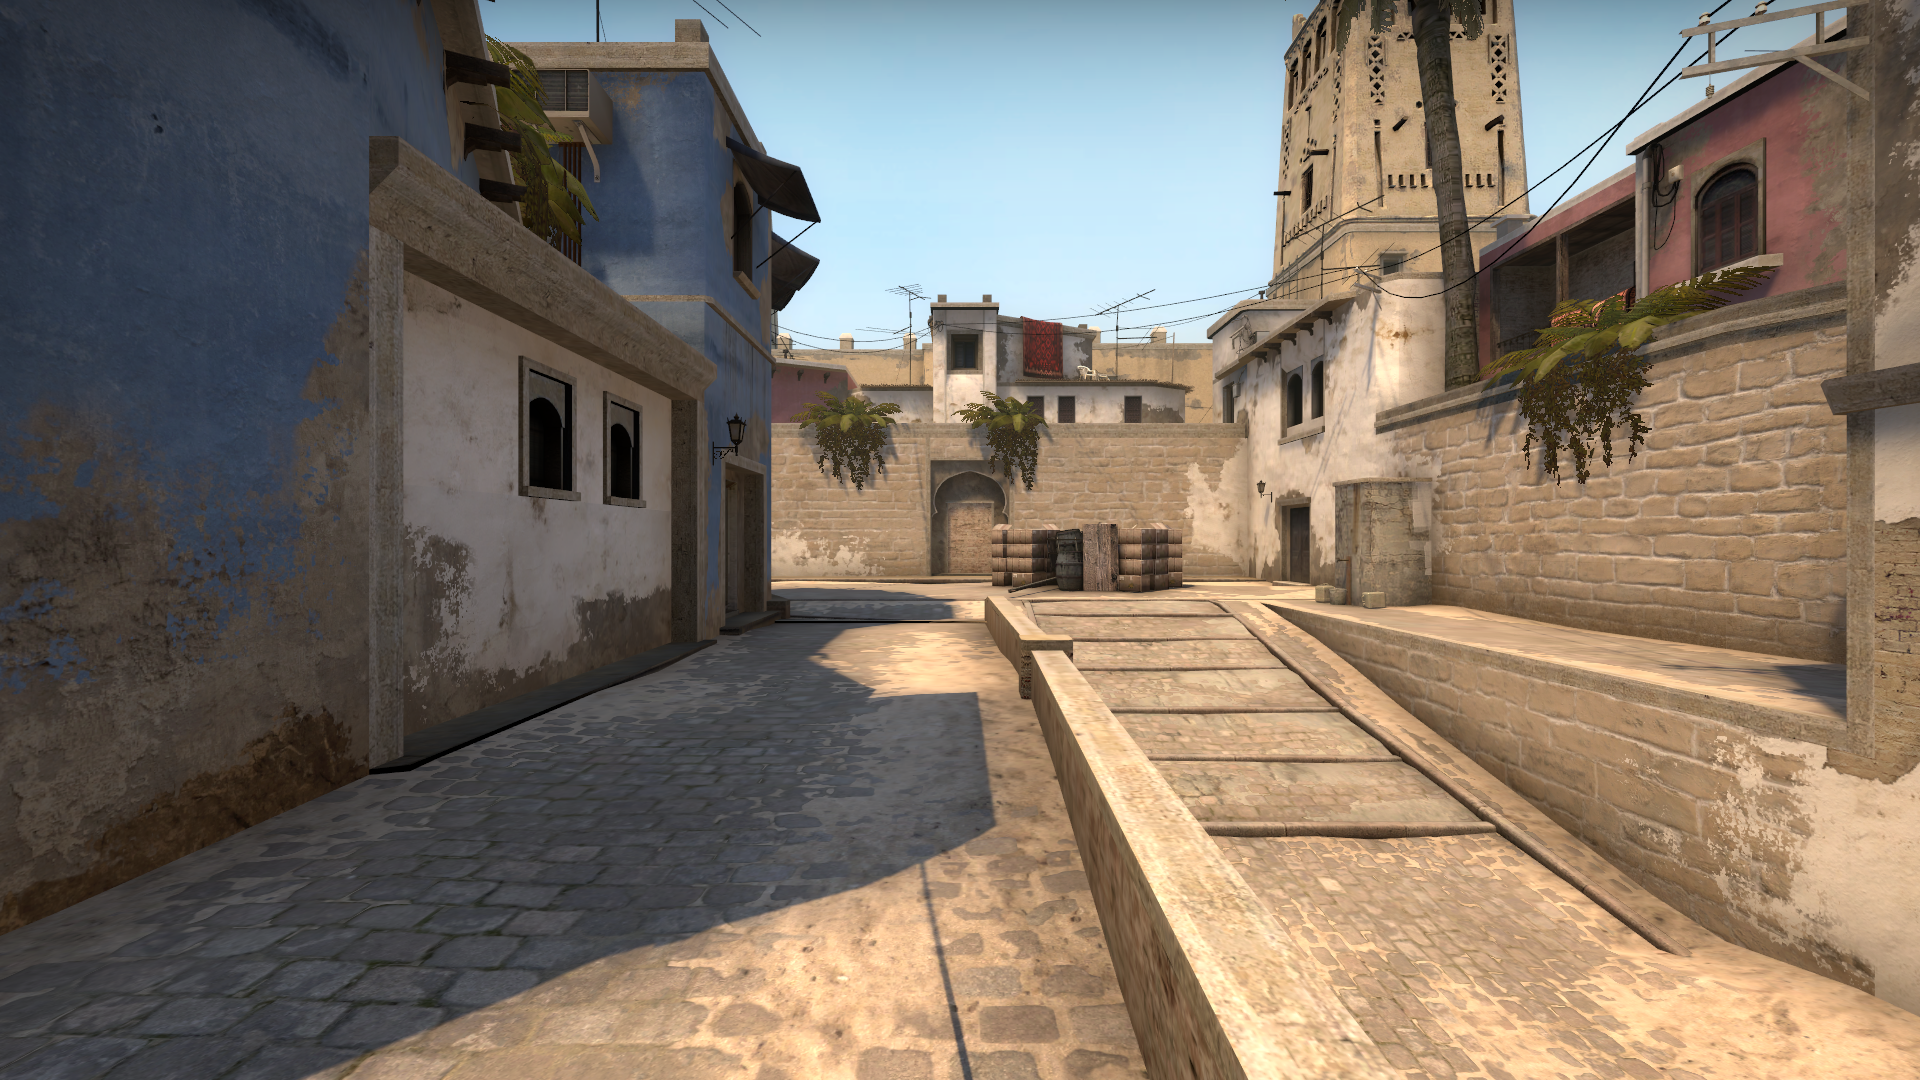
Map: de_mirage